Question: I'm kind of stuck on this one, I know it can be done but unsure the steps needed.
I want to create a fully custom User Interface design for an application I'm having to create. I can change the form background and all that but this is a bit more complex.
An example image is shown below of the kind of change I'm referring to, as you can see its a rather big change compared to the current UI used by most applications.

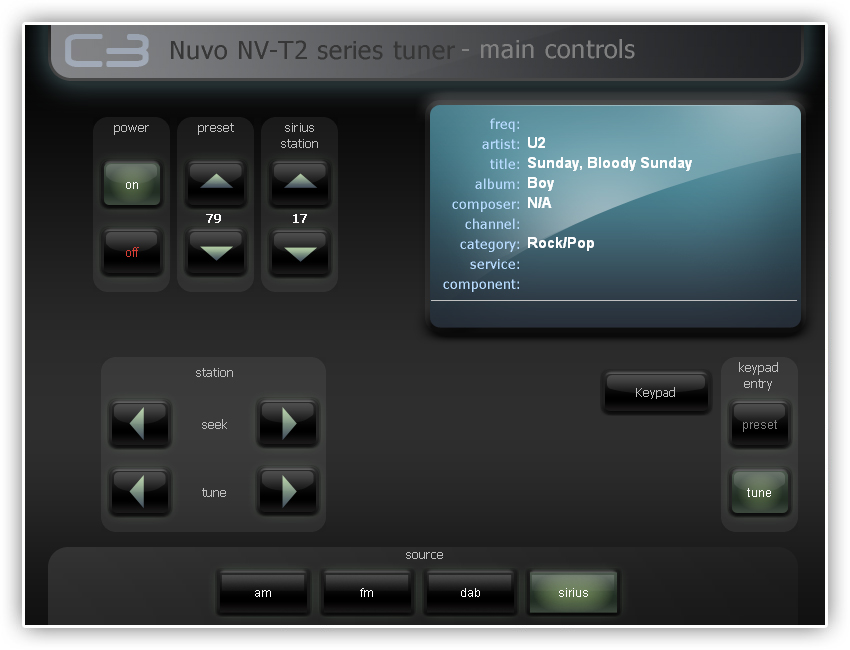
Answer: Since you can't use WPF (why?!), you'll need to create custom classes for all your controls, inheriting and overriding 'OnPaint'. This will be a hard job done all with C# code.
<URL> showing many steps to create custom UI for WinForms.